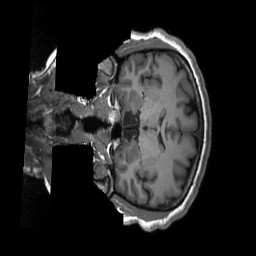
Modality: T1w
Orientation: coronal
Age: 34
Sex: female
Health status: healthy
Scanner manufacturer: siemens
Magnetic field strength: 3 T
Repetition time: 2.3 s
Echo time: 0.00229 s